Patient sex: M
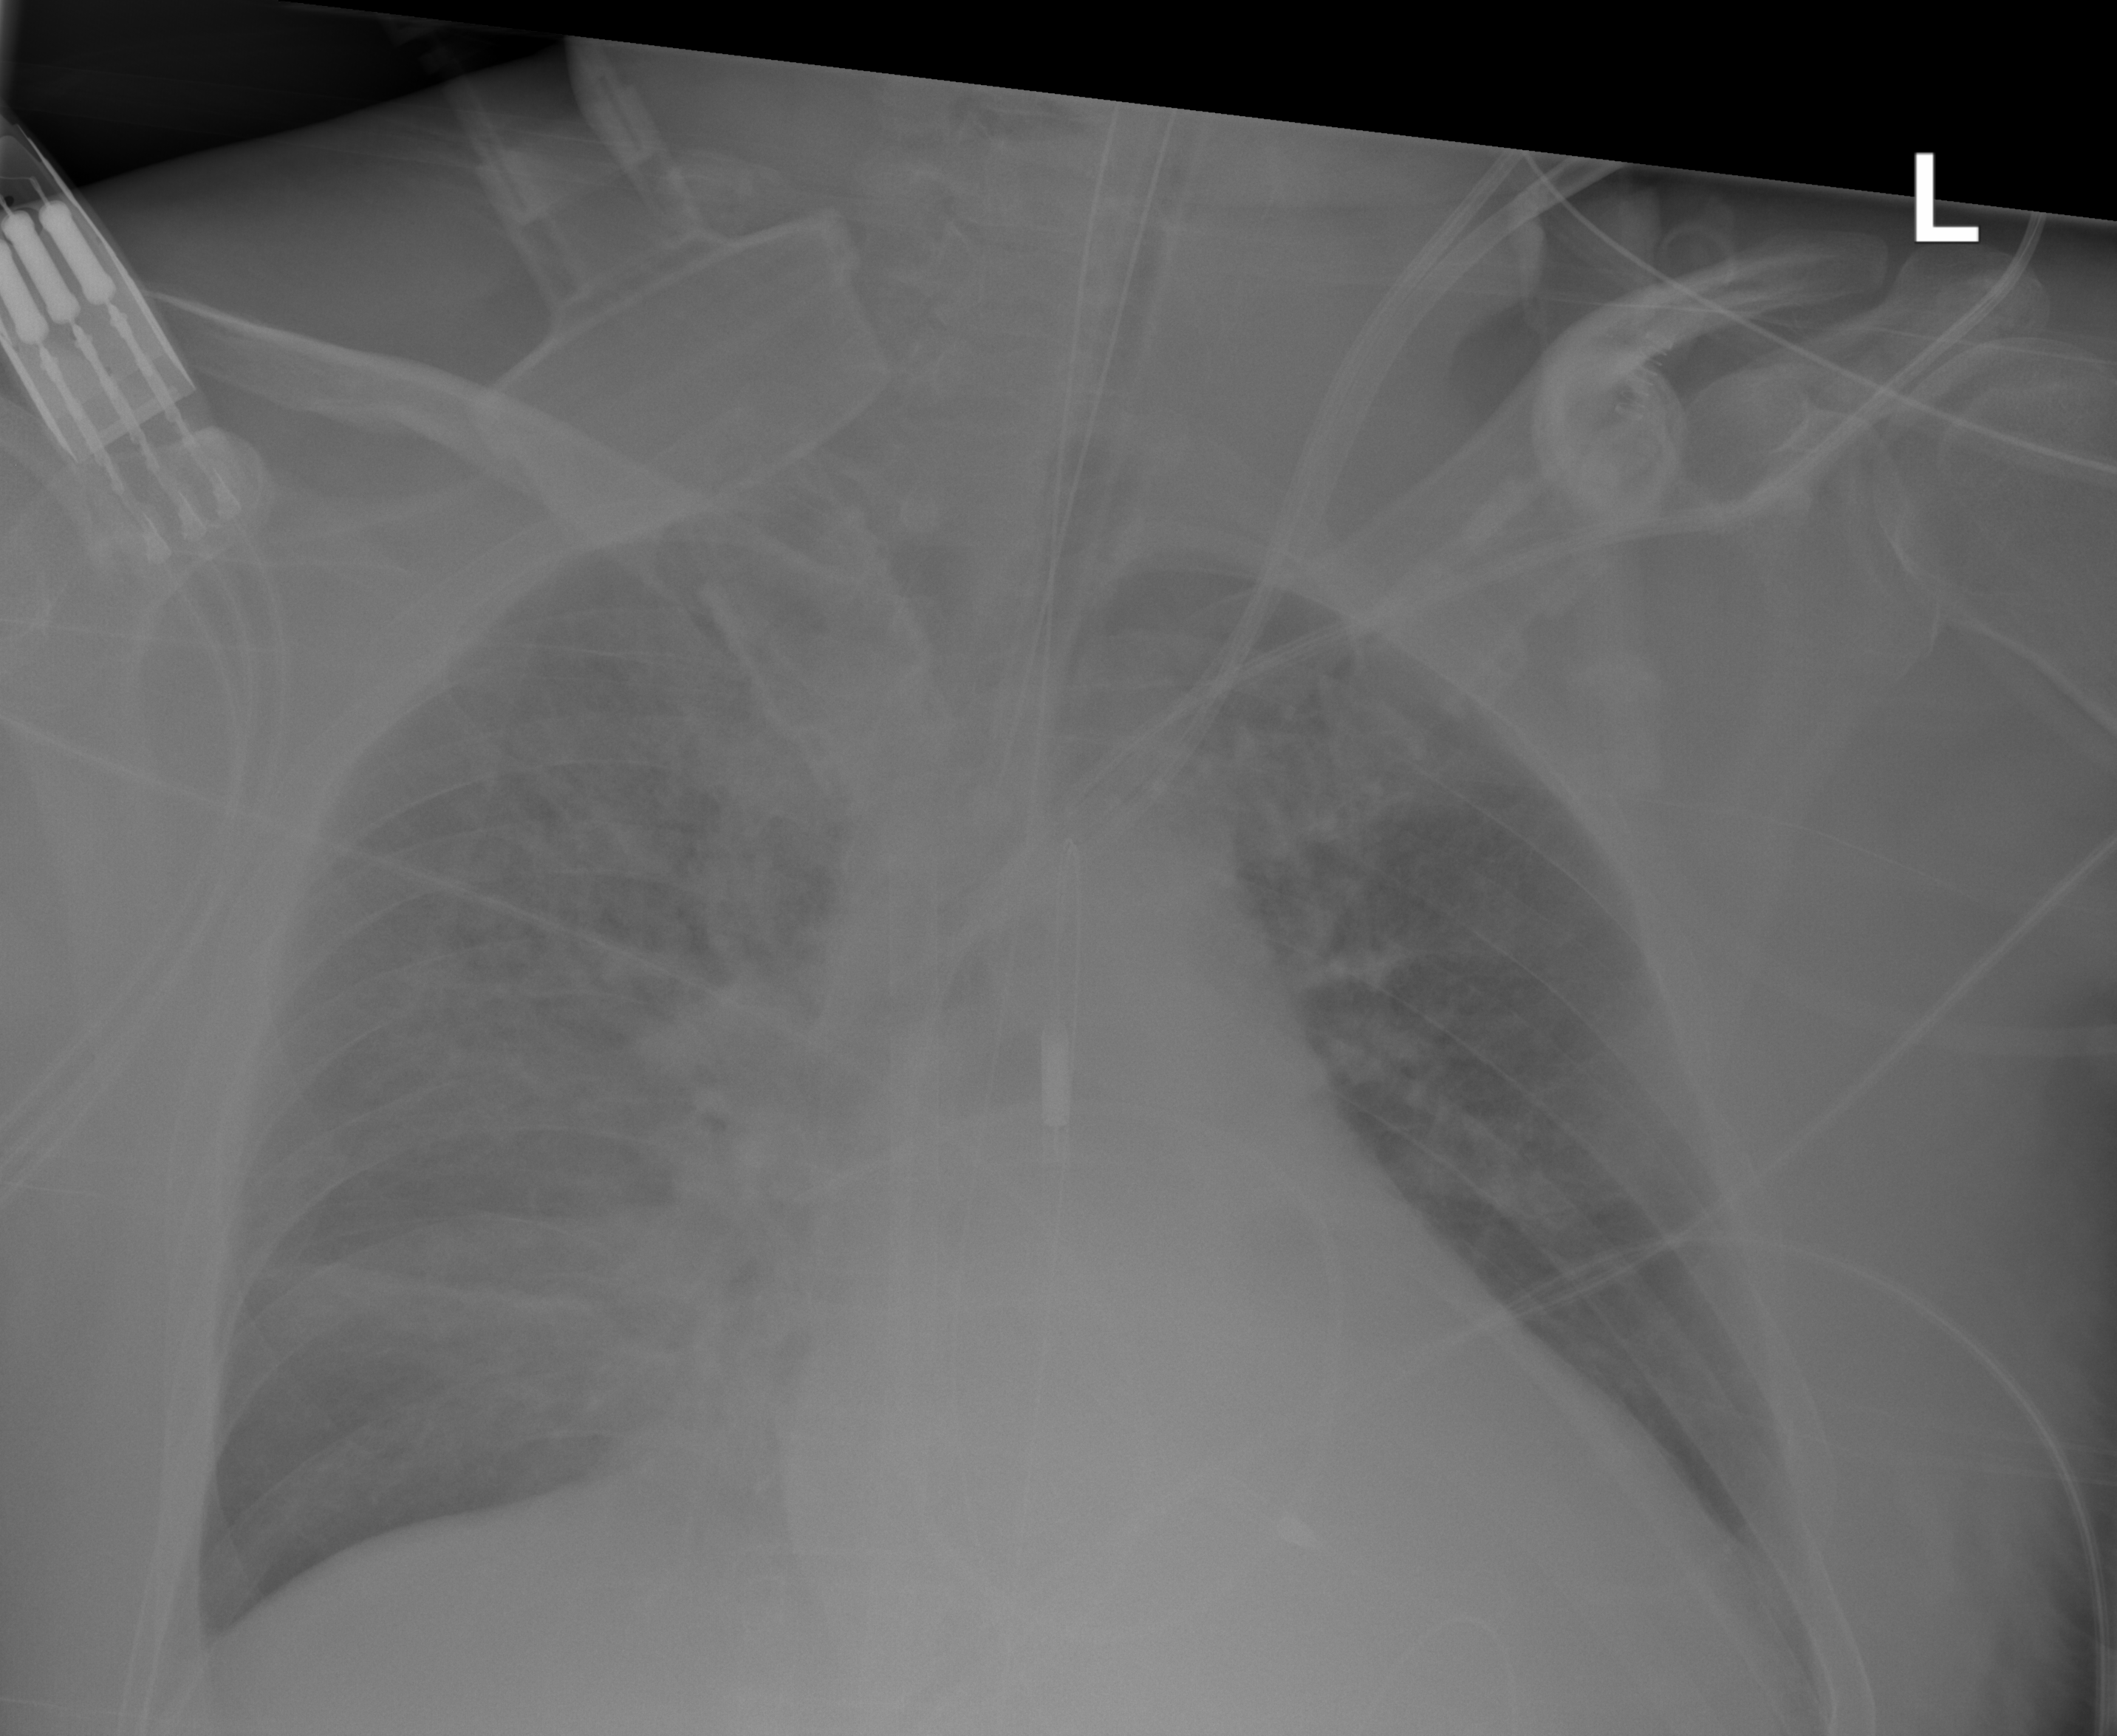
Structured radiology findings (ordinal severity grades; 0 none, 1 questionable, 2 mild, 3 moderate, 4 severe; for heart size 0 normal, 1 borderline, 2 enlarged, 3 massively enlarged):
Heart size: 2
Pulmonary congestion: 2
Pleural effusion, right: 0
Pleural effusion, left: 0
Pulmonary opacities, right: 3
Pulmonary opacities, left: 2
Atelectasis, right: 2
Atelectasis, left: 0